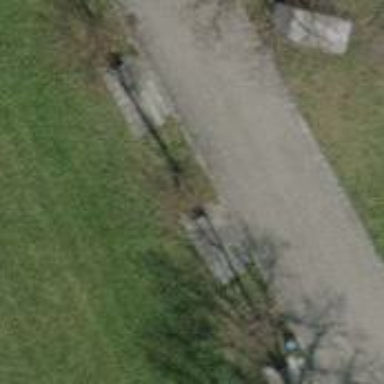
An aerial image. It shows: Grey concrete bench.